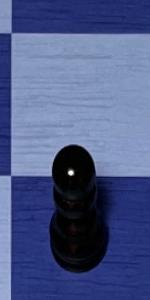
Label: Pawn_Black